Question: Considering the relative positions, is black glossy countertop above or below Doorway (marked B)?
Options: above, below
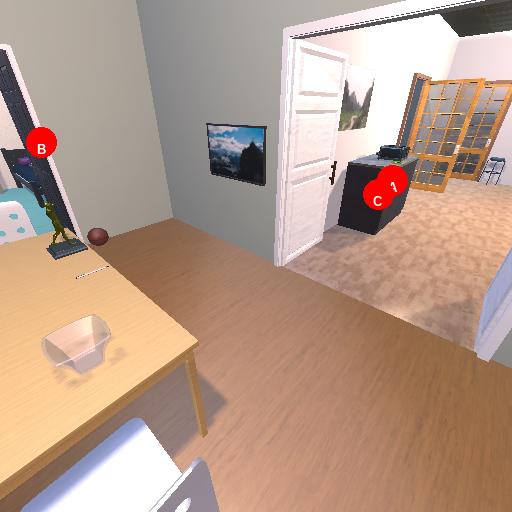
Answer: above